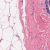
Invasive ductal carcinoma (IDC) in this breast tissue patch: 0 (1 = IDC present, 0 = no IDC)